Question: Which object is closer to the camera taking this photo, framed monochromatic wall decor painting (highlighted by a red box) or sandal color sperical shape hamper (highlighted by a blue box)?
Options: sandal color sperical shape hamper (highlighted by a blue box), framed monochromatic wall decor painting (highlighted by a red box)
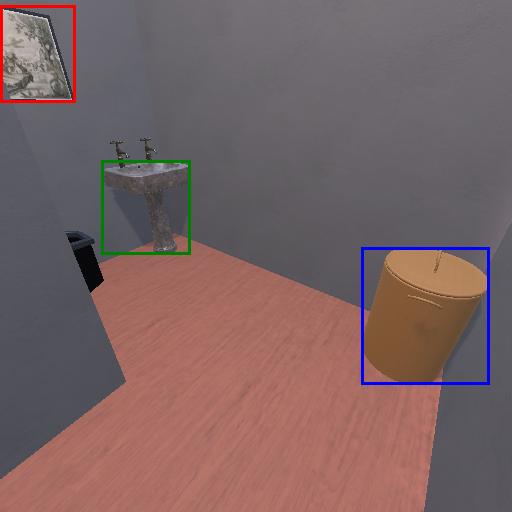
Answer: sandal color sperical shape hamper (highlighted by a blue box)